Chest X-ray. View position: PA
Patient age: 29
Patient sex: M
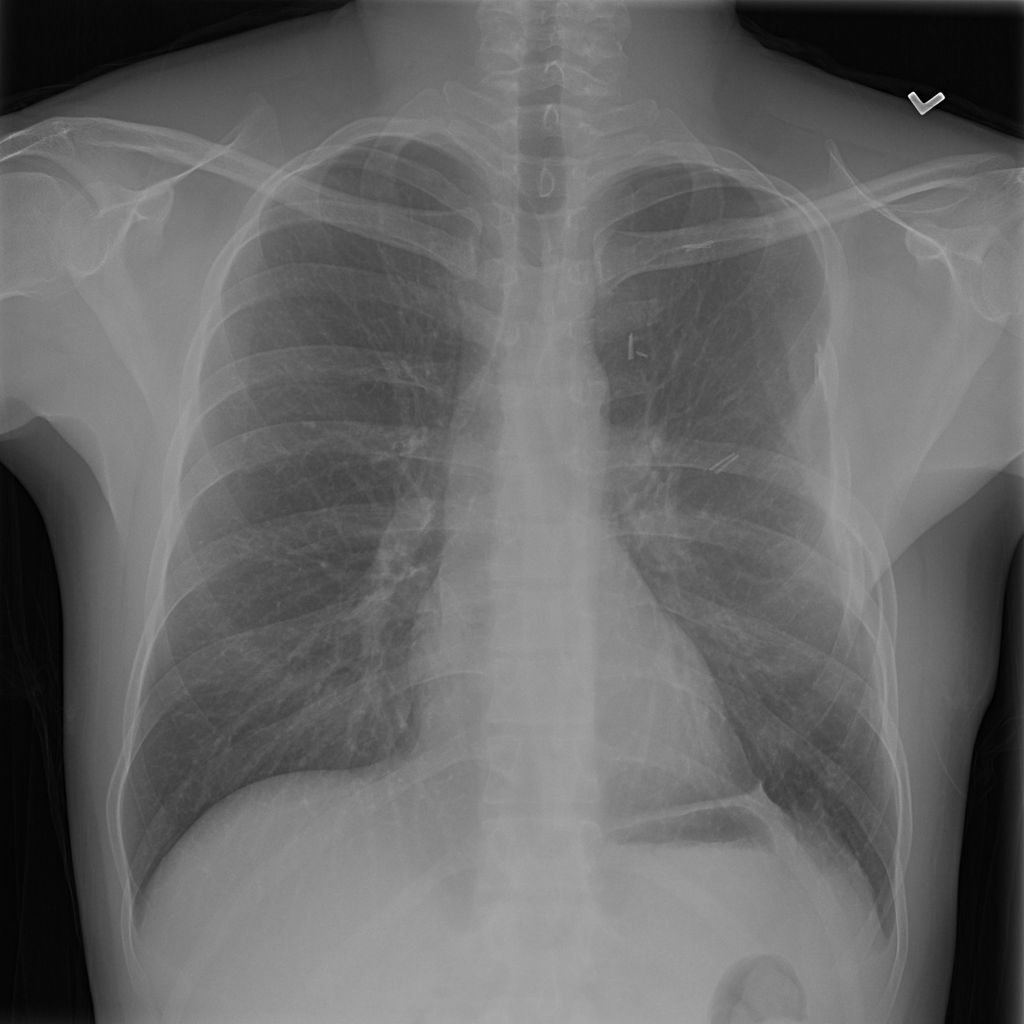
Finding: Pneumothorax